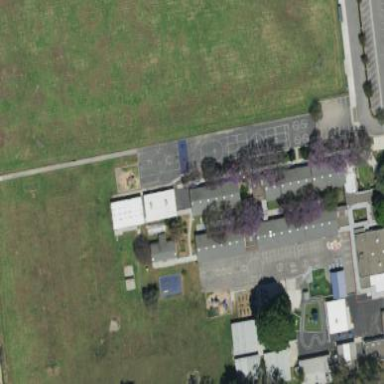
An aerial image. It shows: School.